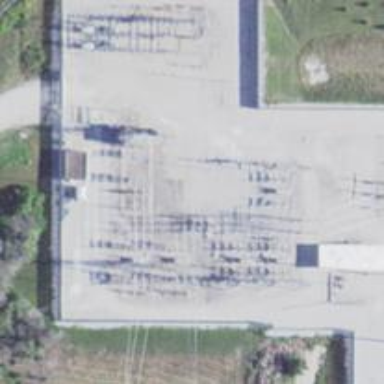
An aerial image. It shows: Switch for power supply.